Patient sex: M
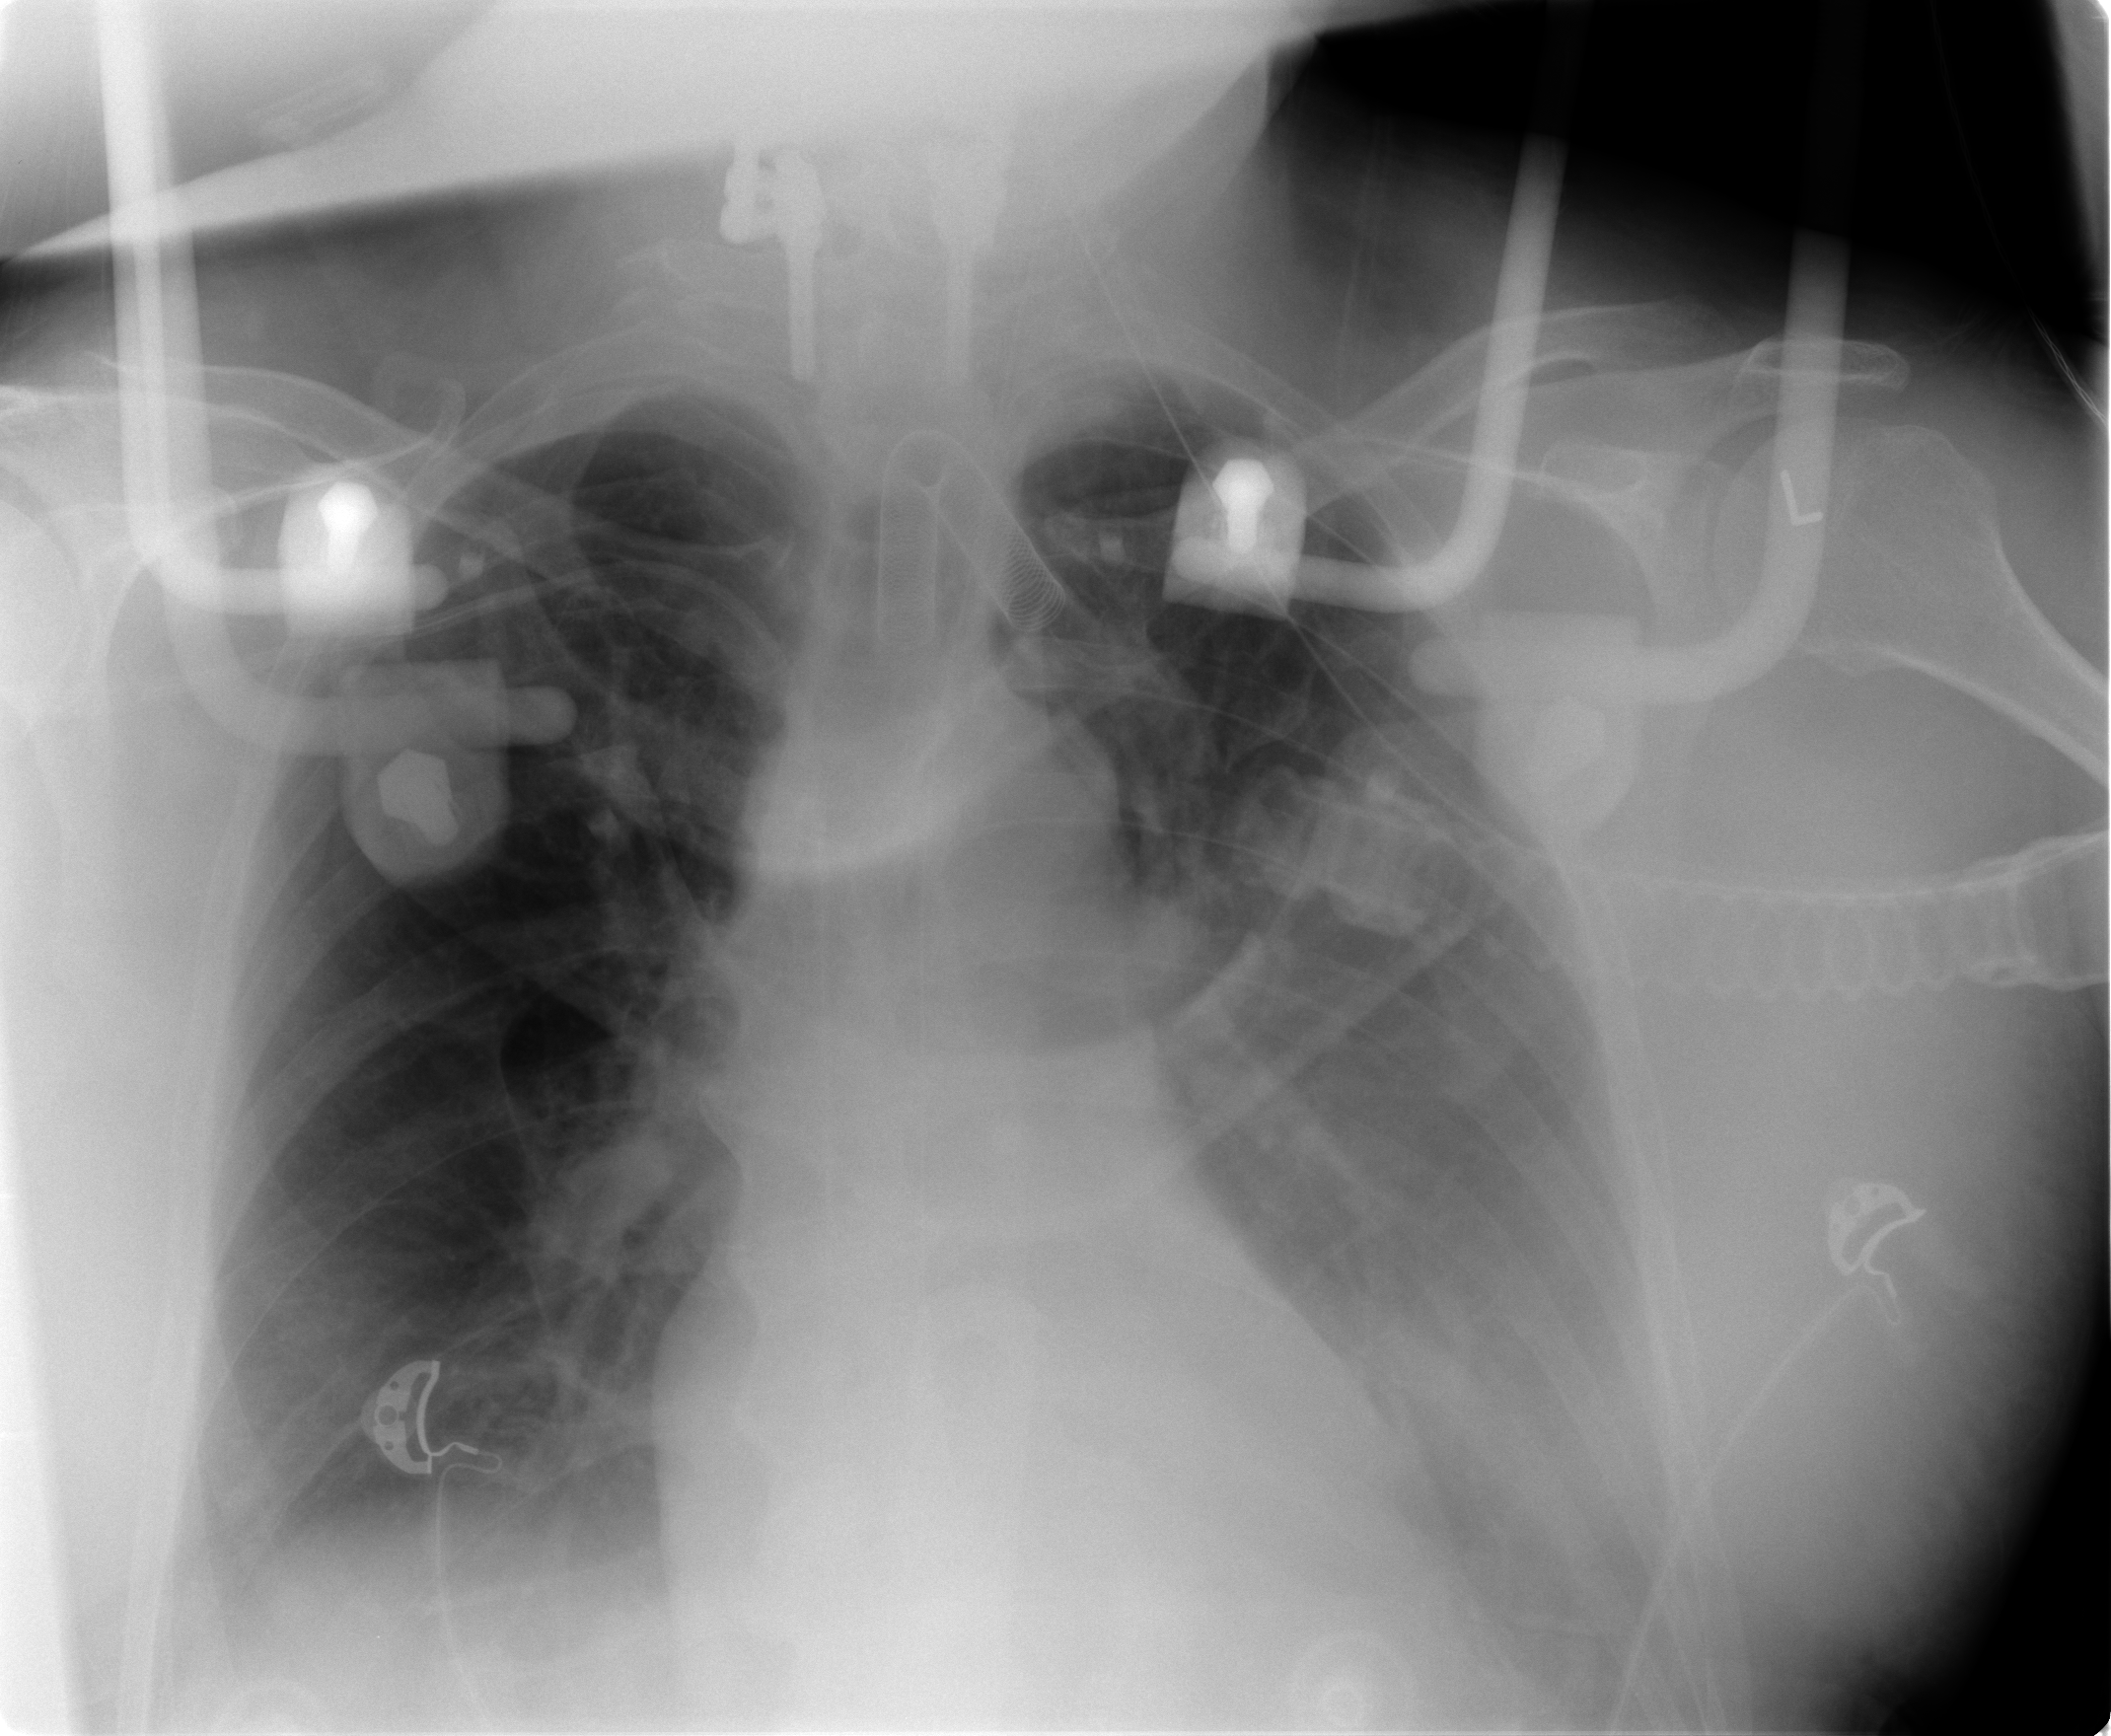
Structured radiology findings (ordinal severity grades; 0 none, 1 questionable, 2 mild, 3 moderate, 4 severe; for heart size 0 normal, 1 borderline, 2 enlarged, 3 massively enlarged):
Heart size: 0
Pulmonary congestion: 0
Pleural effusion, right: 2
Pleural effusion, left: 3
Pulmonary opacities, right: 0
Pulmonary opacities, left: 0
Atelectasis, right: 2
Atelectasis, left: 2